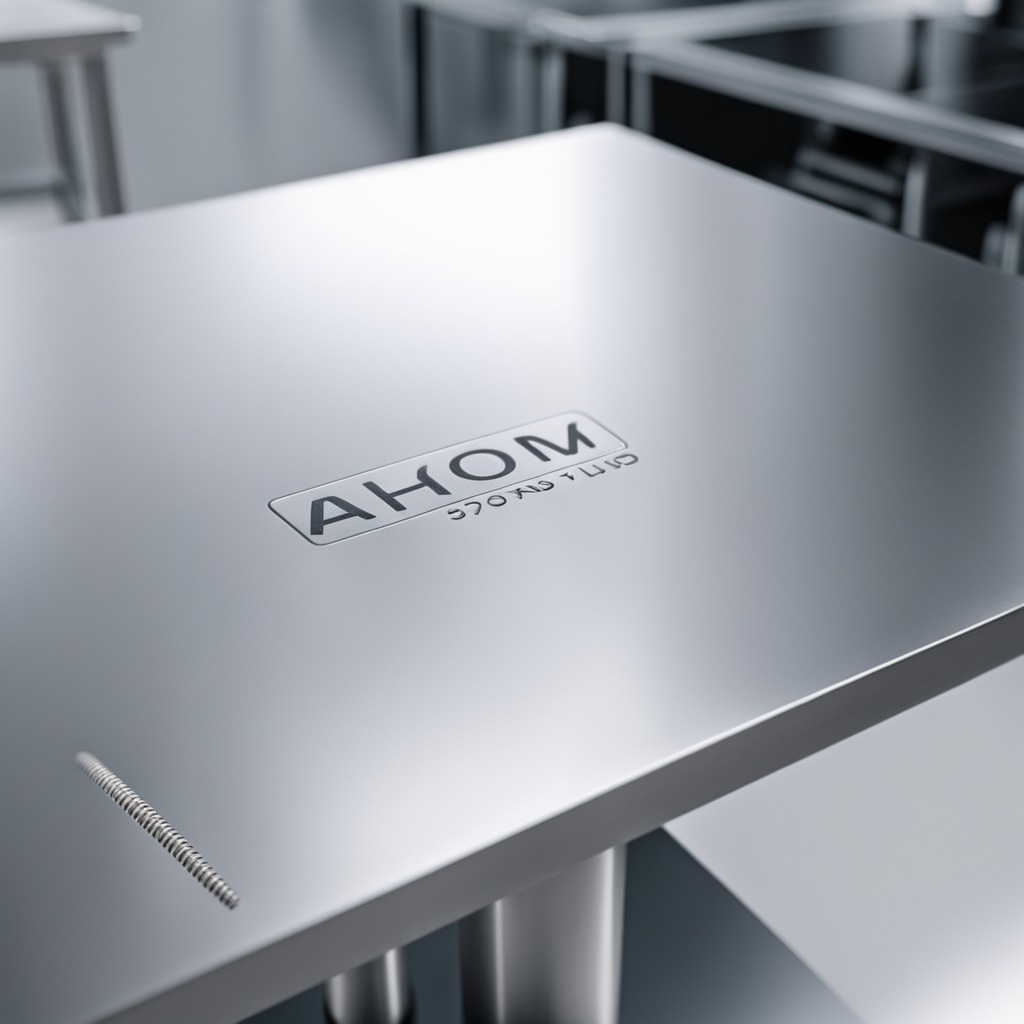
A coiled metal spring is lying on the stainless steel table in a high-end prototyping lab.